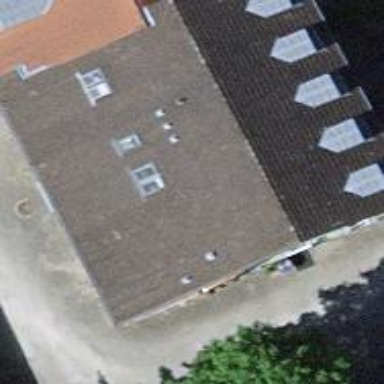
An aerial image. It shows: Restaurant.